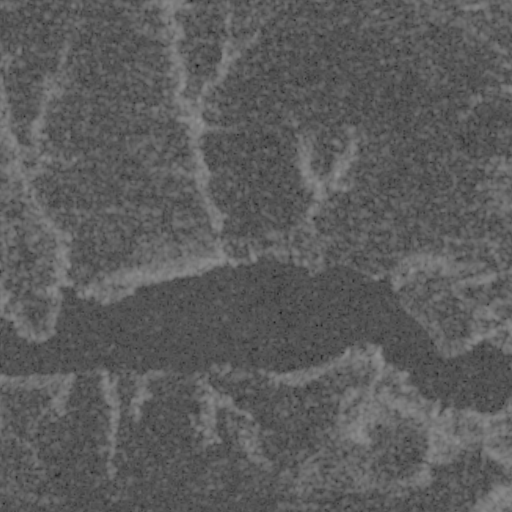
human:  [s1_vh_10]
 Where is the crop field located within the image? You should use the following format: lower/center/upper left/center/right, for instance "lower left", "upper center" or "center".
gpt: The crop field is located in the lower left of the image.
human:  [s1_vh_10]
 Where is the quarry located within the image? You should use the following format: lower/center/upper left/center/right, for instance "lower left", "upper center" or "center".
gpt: The quarry is located in the upper center of the image.
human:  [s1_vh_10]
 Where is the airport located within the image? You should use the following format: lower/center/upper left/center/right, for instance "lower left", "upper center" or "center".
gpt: There is no airport in the image.

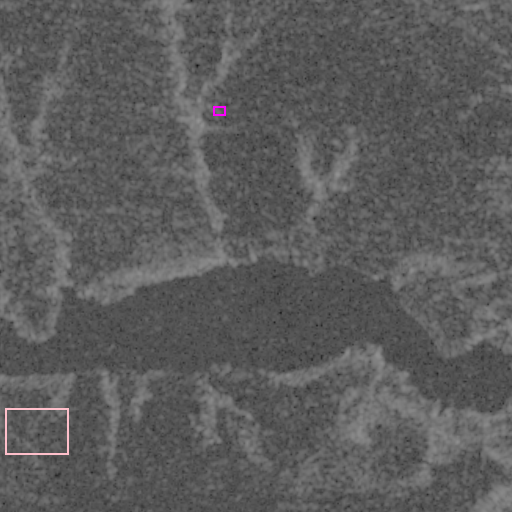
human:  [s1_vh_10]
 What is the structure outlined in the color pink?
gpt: The structure outlined in pink is a crop field.
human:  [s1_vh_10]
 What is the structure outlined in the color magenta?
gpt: The structure outlined in magenta is a quarry.
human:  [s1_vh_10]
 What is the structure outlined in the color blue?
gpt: There is no blue outline.